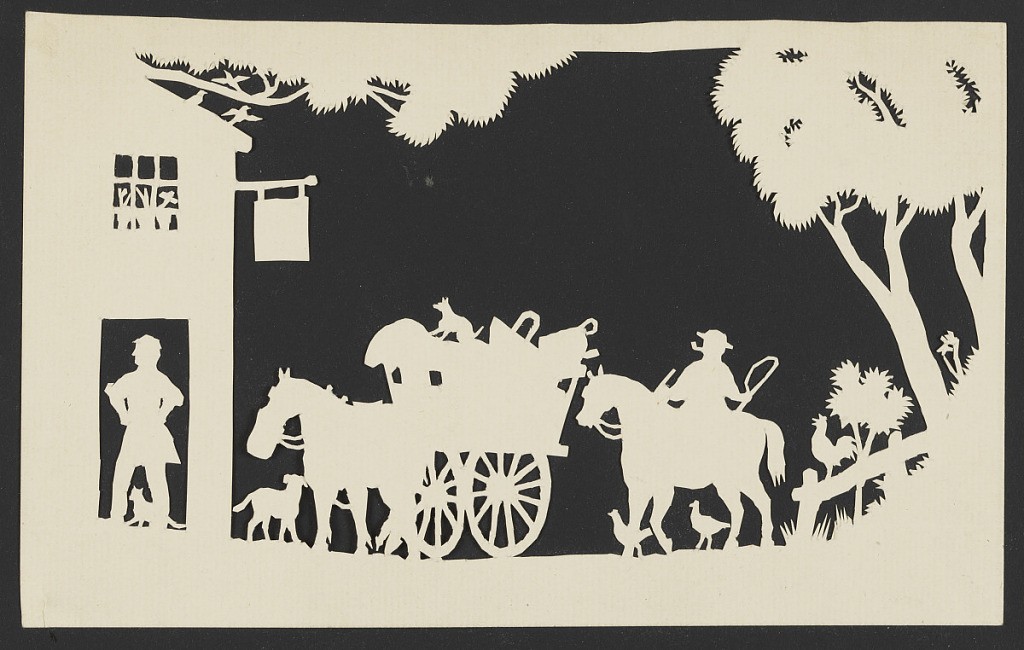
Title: Peddlar Arriving at an Inn
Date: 1850–1875
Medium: Silhouette of white paper, cut out, on black paper mount
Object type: Silhouette
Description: Peddler arriving at an inn.